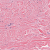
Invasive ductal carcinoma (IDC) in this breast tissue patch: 0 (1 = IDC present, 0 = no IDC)